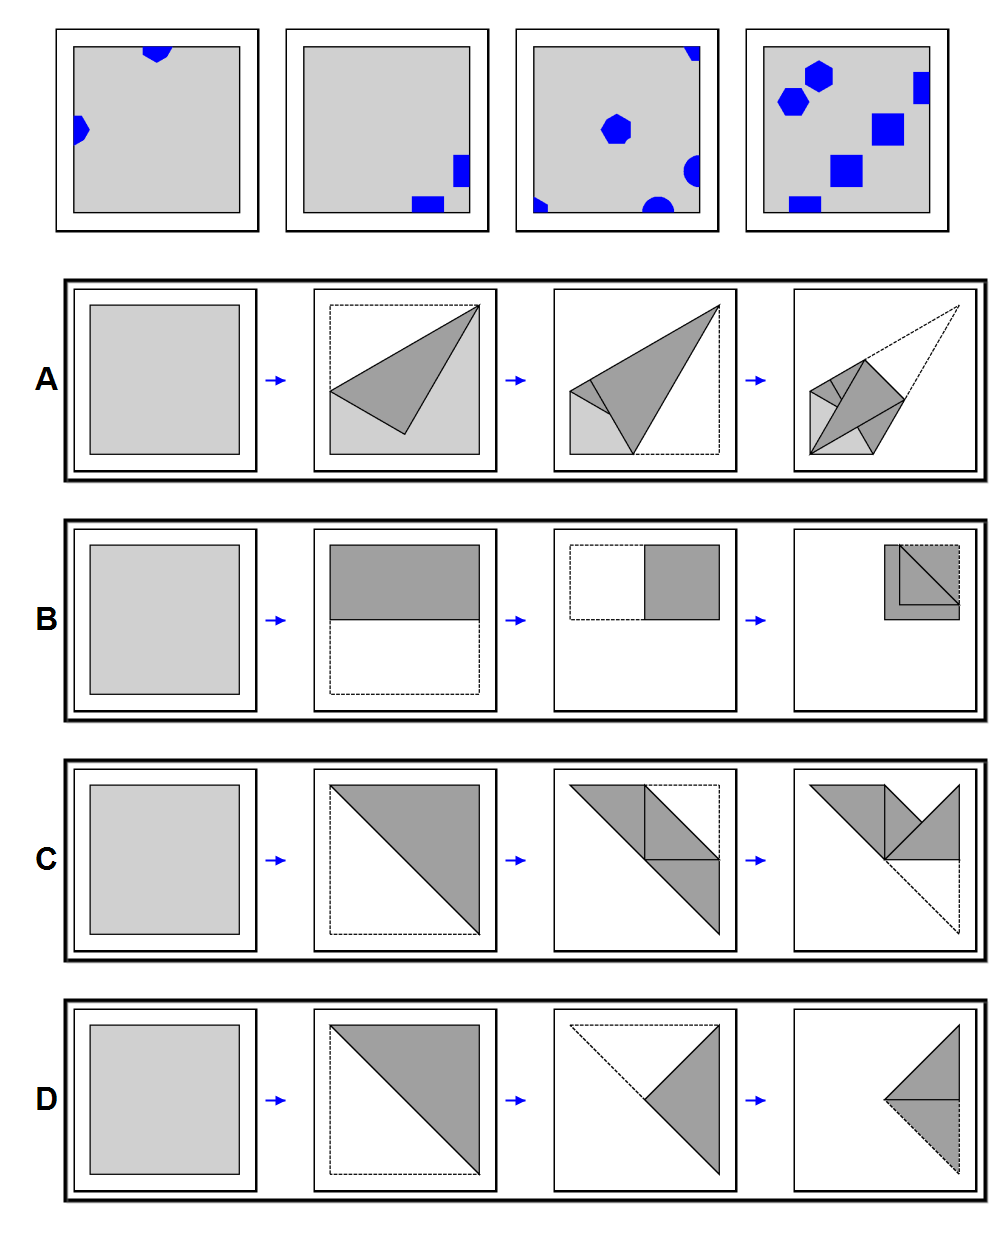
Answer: C